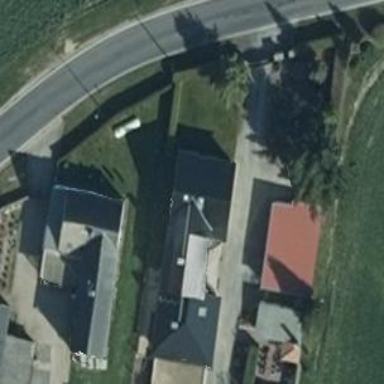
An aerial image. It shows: Residential building.